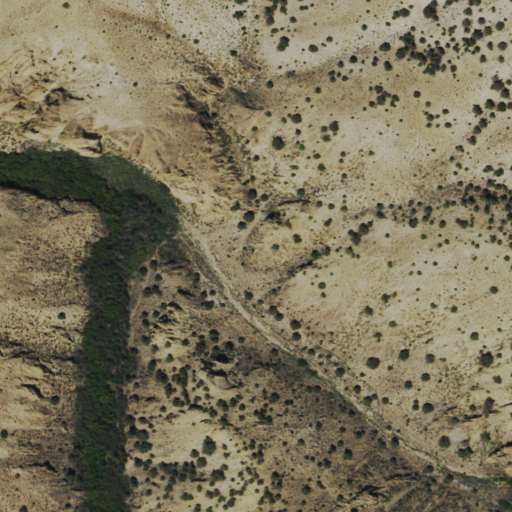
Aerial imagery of valley in Nevada named Dry Canyon containing shrub, evergreen forest, and woody wetlands